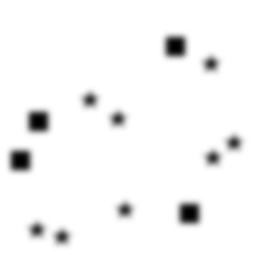
Squares: 4
Triangles: 0
Stars: 8
Total shapes: 12